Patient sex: M
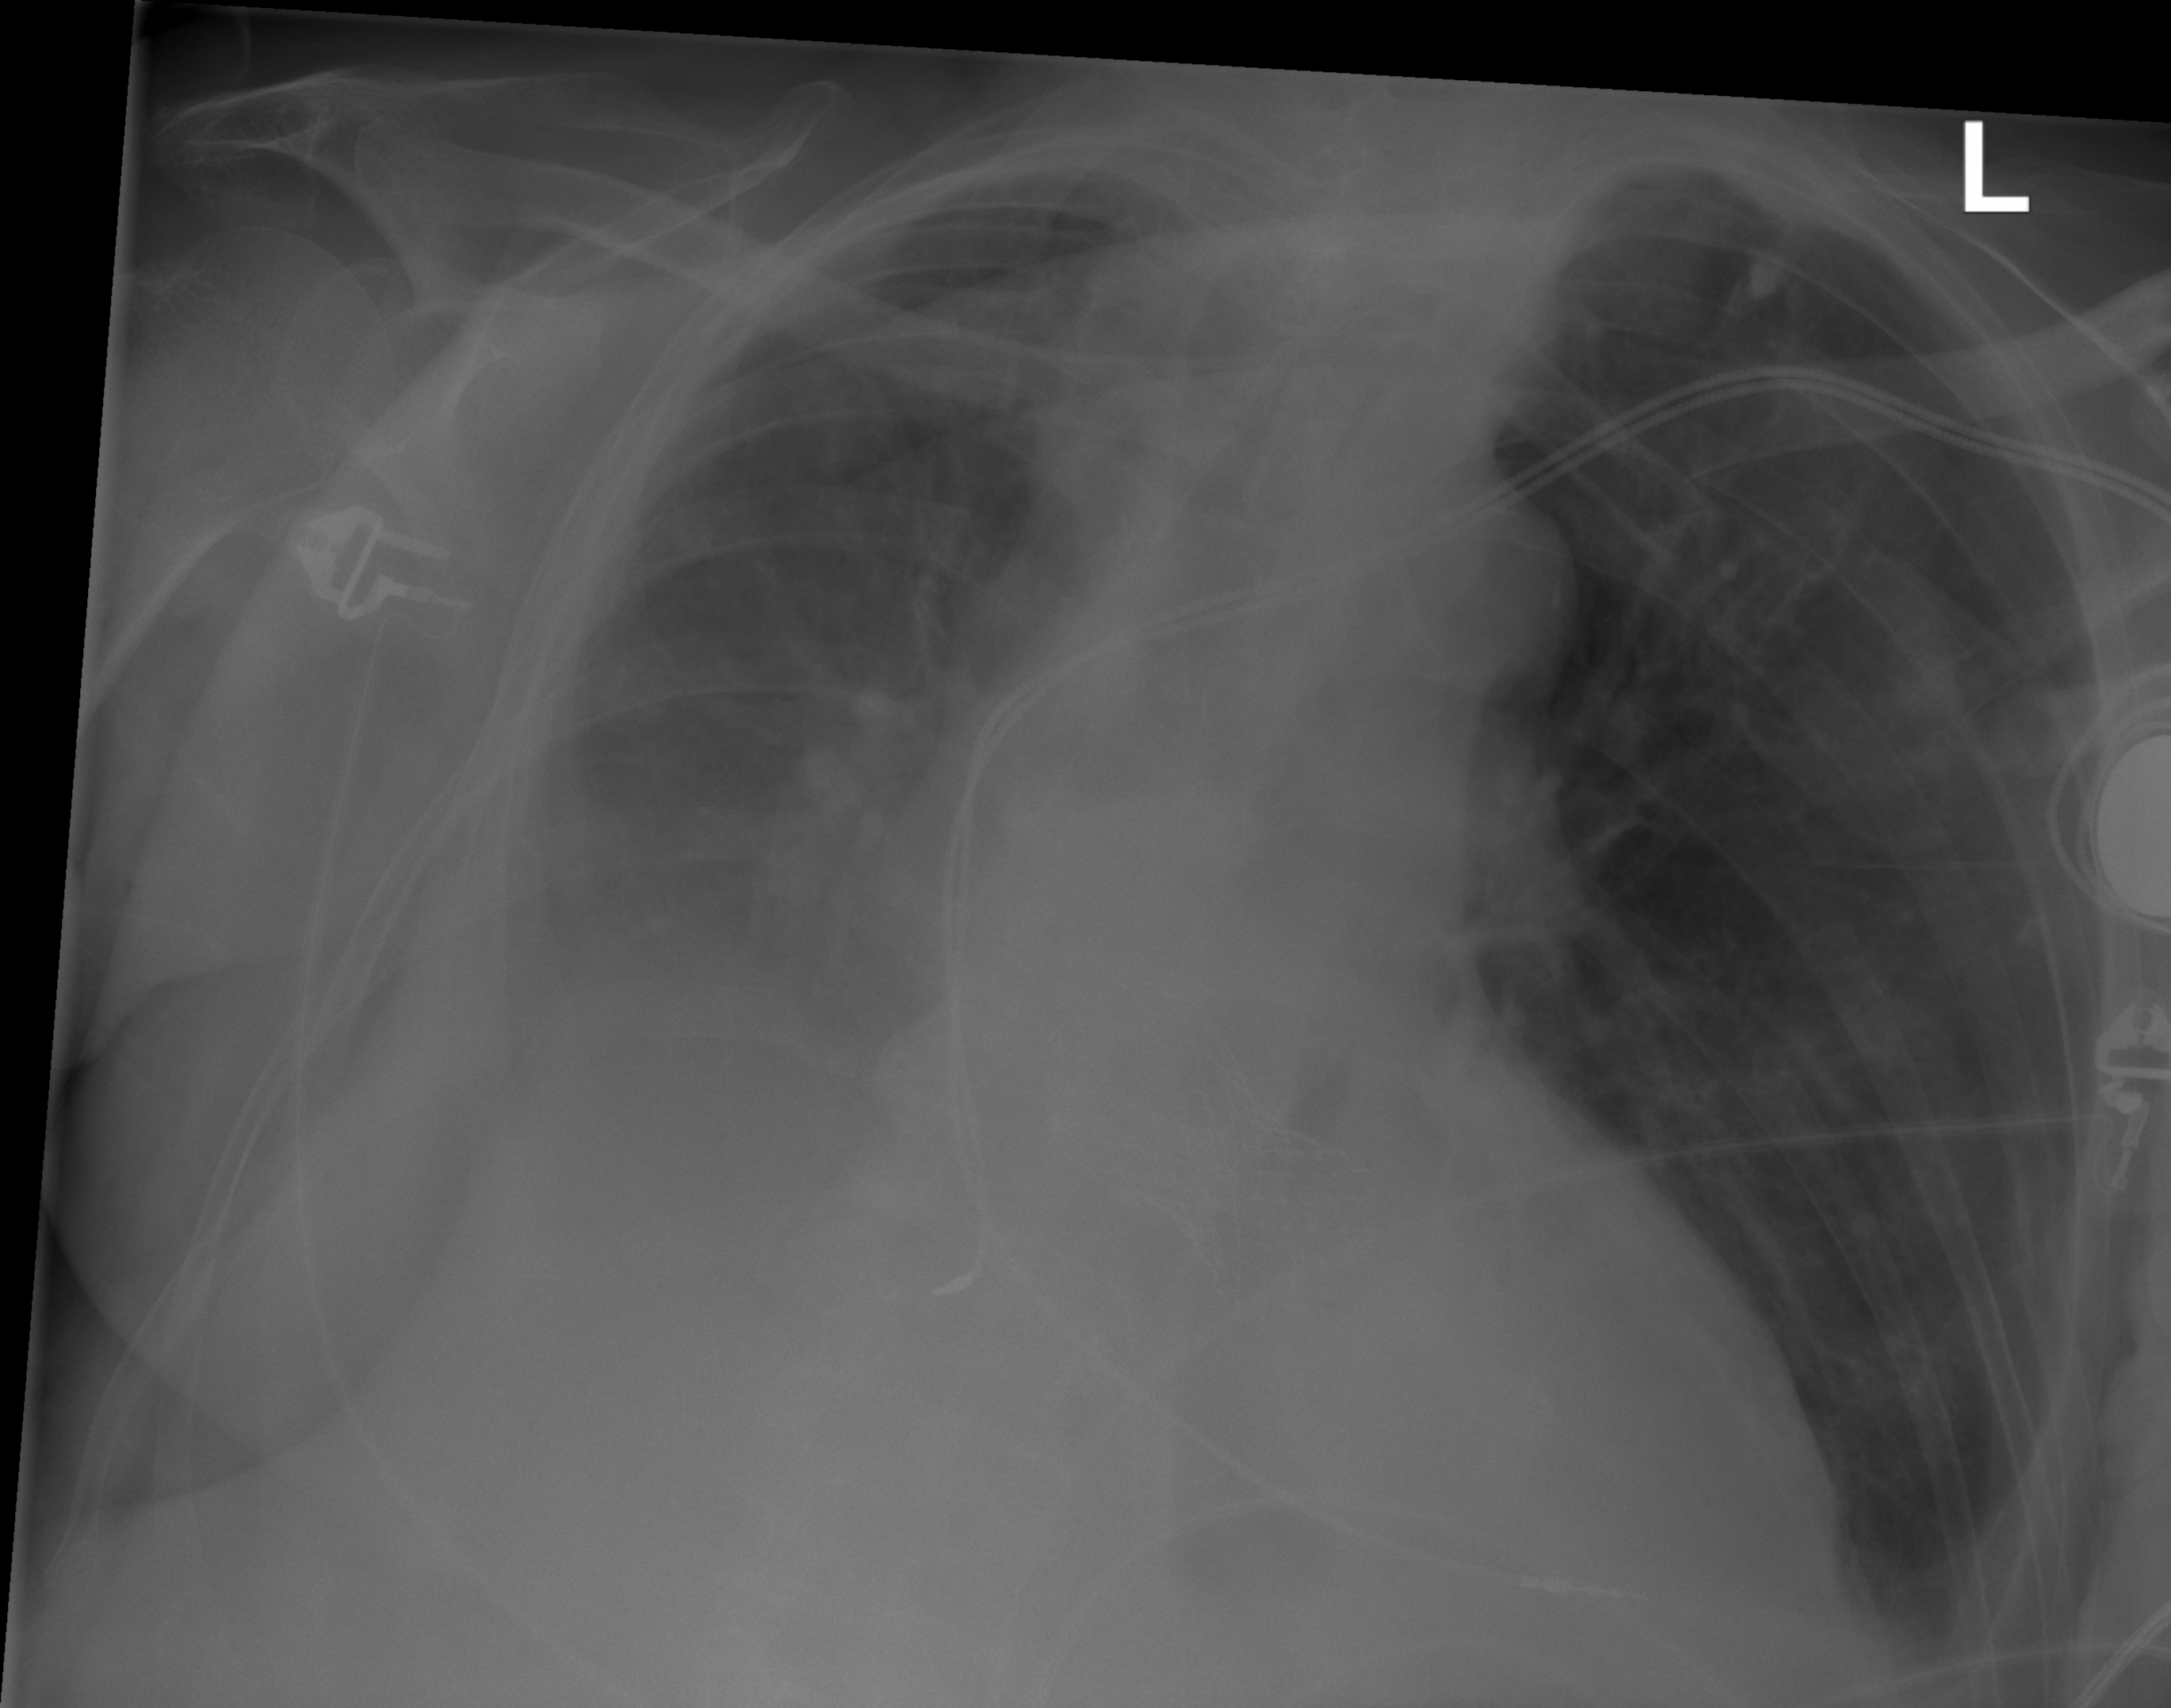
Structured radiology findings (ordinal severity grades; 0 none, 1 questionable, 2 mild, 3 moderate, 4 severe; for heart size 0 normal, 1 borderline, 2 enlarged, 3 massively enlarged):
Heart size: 2
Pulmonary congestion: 1
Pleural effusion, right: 2
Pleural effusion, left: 2
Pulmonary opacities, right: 1
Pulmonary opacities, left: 0
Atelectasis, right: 2
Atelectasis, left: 0